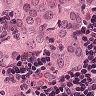
Metastatic tissue present: yes